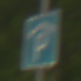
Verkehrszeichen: Parkhaus
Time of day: SunriseSunset
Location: Outdoor (RoadRail)
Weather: Clear
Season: NotSpecified
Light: Natural